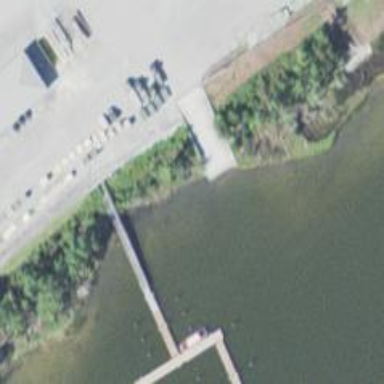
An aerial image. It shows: Slipway for leisure land vehicles on service road.